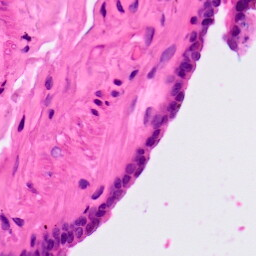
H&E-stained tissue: Lung